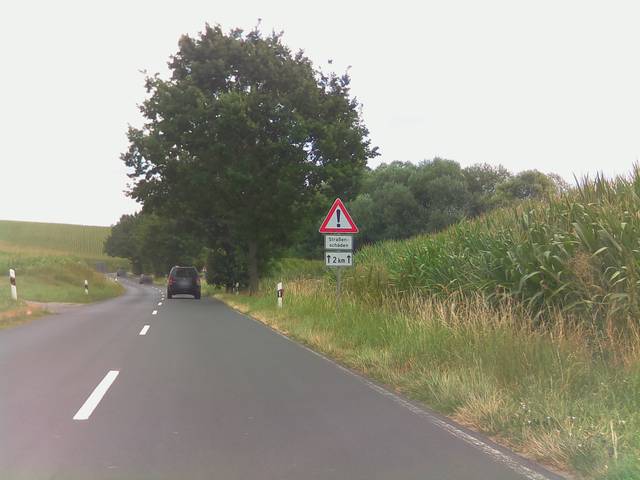
Region: Germany
Coordinates: 50.2, 9.022